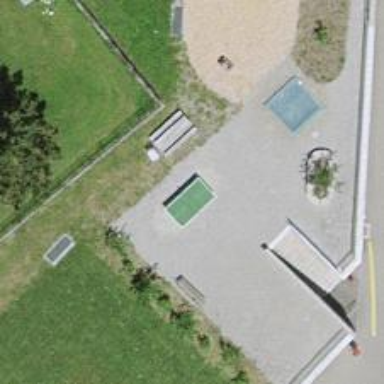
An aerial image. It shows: Pitch for leisure activities.